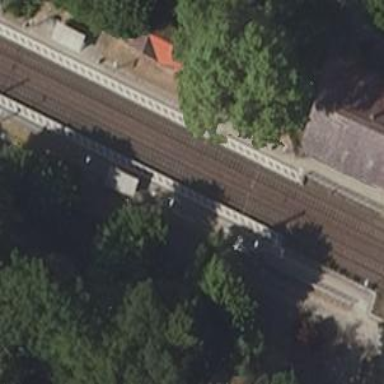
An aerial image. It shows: Public transport stop position along the railway.